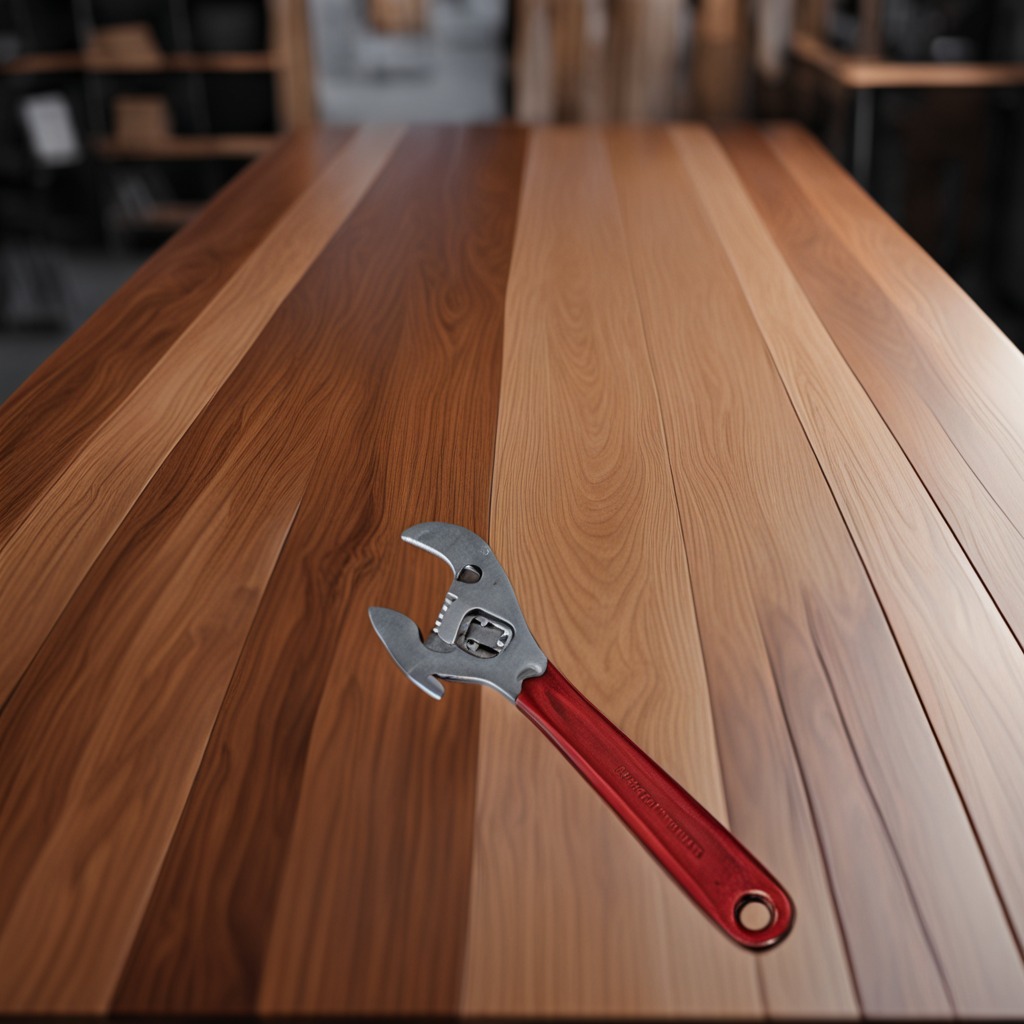
A wrench is lying on the wooden table.